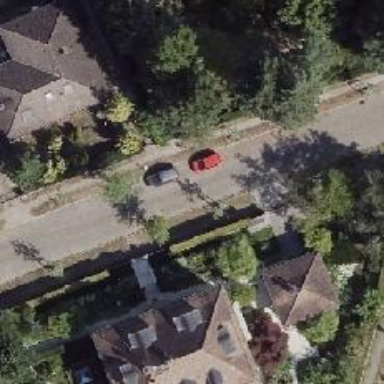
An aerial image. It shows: Residential road with sidewalks on both sides.